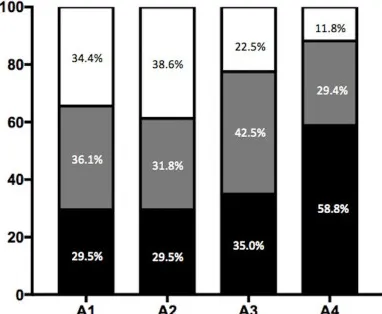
Features of myopic retinoschisis in different myopic atrophy maculopathy (MAM) grades. (A) Distributions of numbers of retinoschisis layers in different MAM grades.
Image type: pathology (immunostaining)